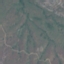
Land use / land cover class: HerbaceousVegetation